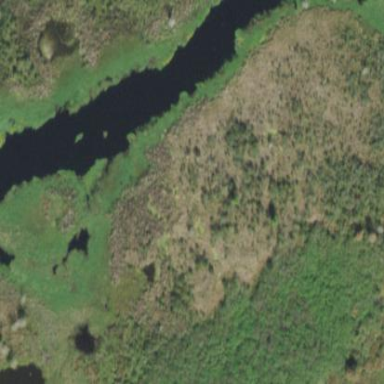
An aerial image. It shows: Marshy wetland area.